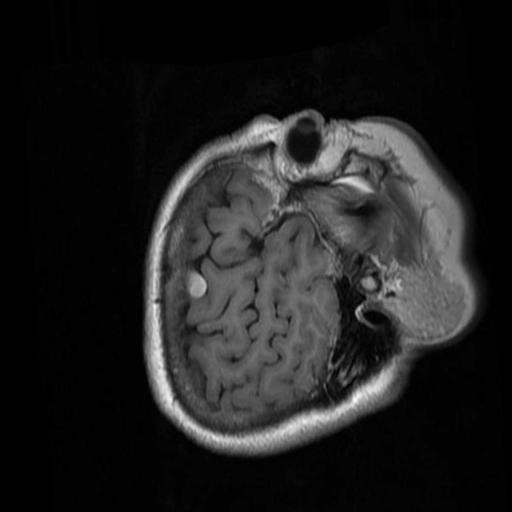
Label: brain_menin